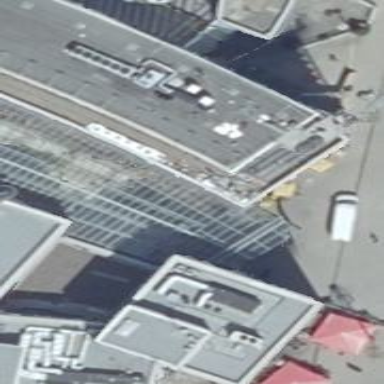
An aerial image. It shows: Building with gabled roof made of glass.